Aerial crown-view tile of a tropical tree (Barro Colorado Island, Panama), acquired 20250616:
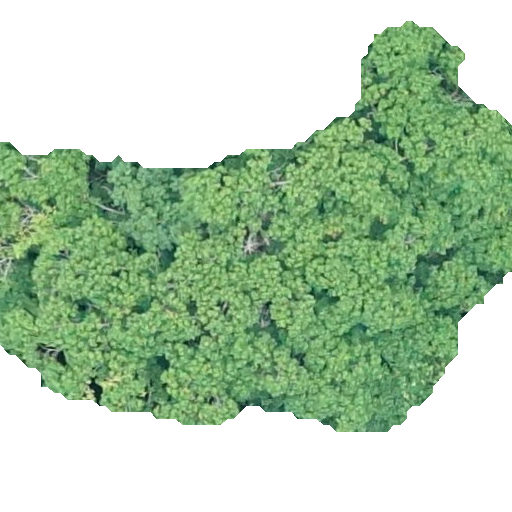
Species: Hura crepitans
GBIF accepted scientific name: Hura crepitans
Crown area: 215.822 m²